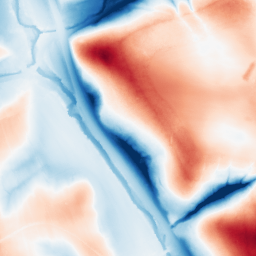
Category: edge_preserving
Decomposition family: guided
Decomposition parameters: radius: 32
eps: 1
Upsampling method: lanczos
Upsampling parameters: scale: 8
Upsampling scale: 8